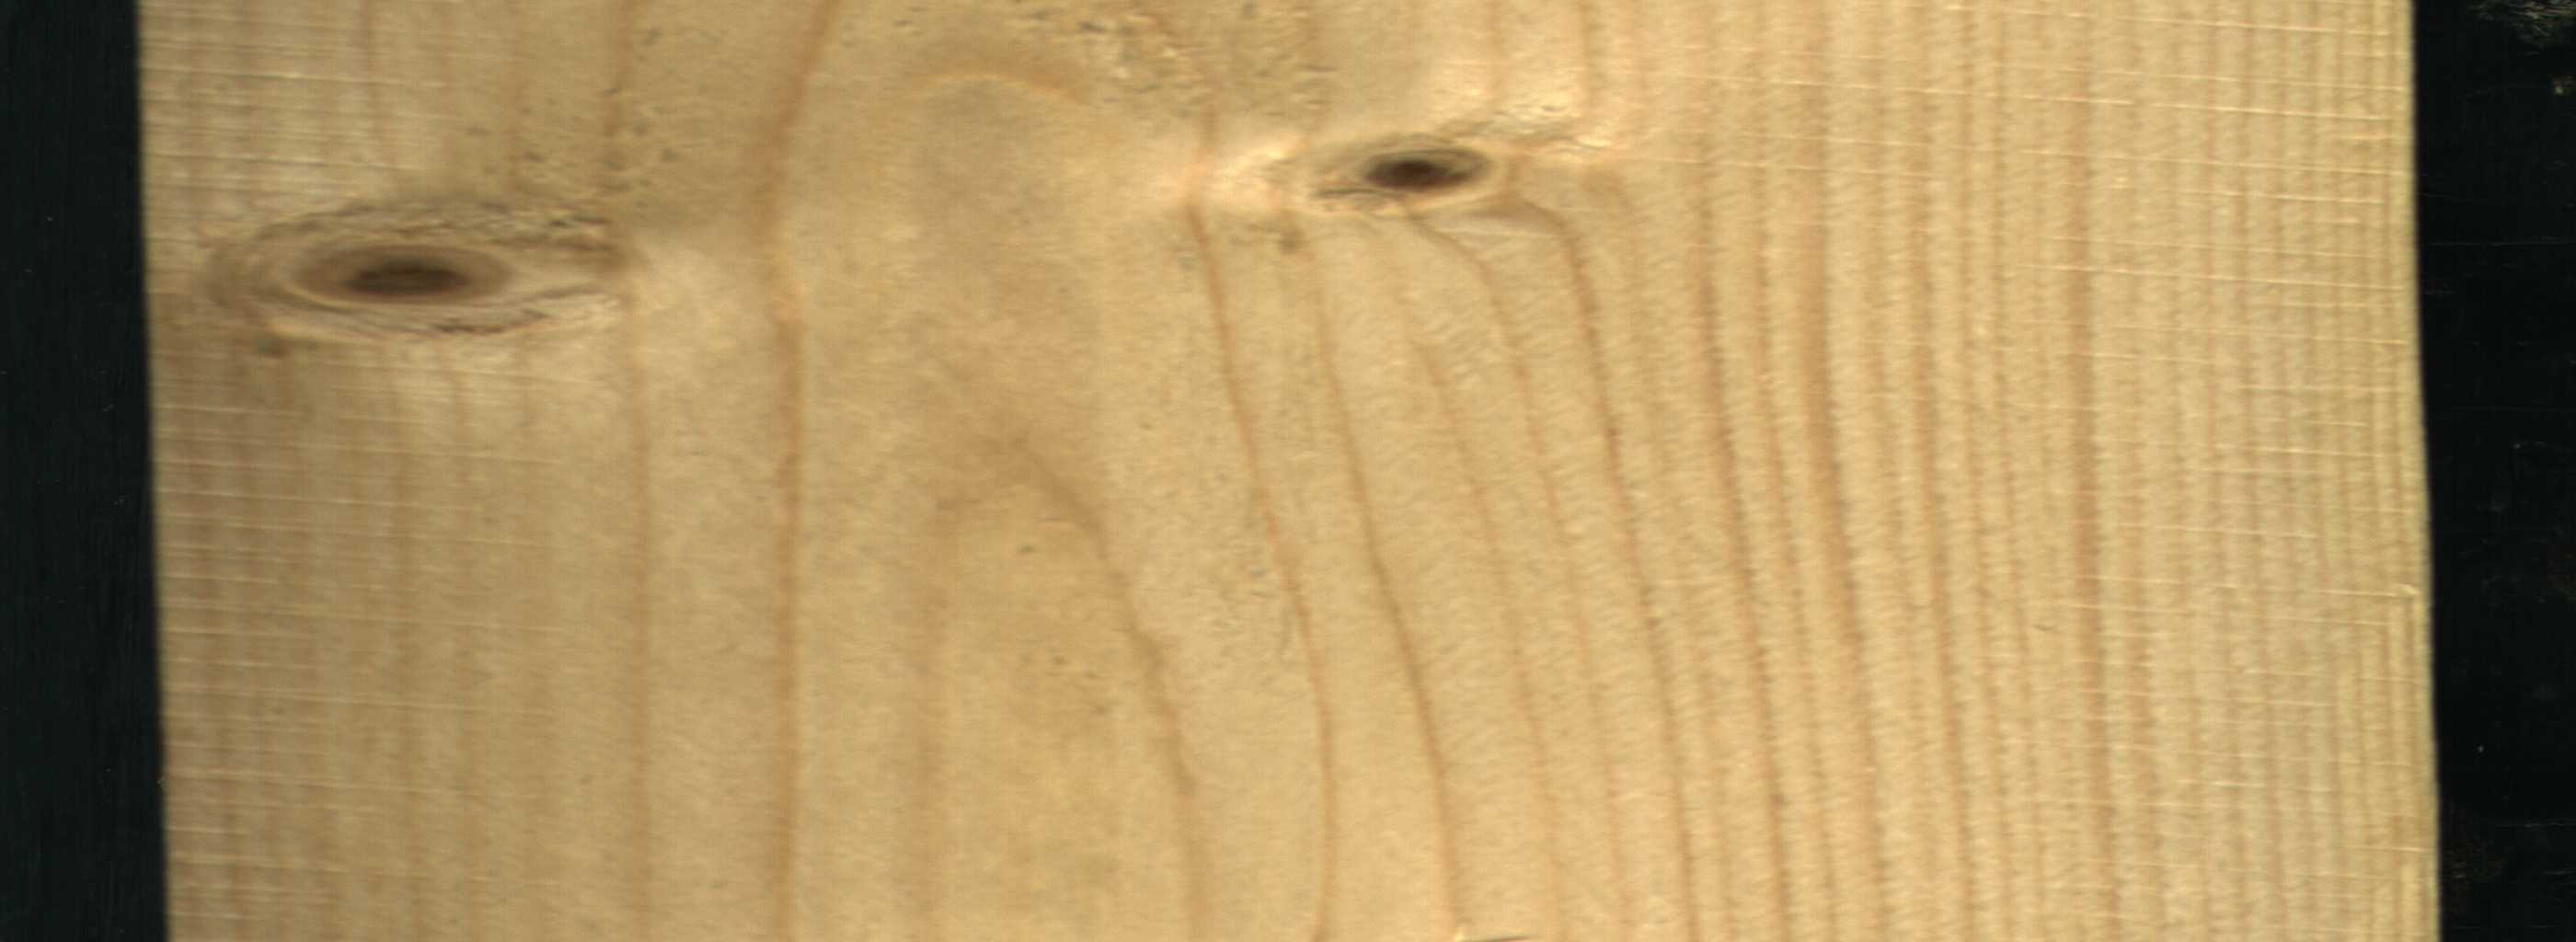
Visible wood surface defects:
Live_Knot
Live_Knot